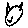
Label: cat